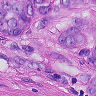
Metastatic tissue present: yes